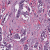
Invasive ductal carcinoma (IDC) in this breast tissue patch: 1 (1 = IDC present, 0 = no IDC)